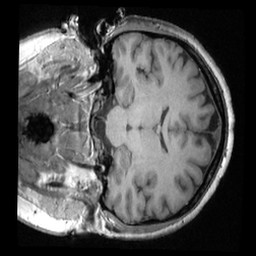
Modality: T1w
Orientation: coronal
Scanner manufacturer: ge
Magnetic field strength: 3 T
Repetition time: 0.007096 s
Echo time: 0.002616 s